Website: lowes
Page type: order-returns
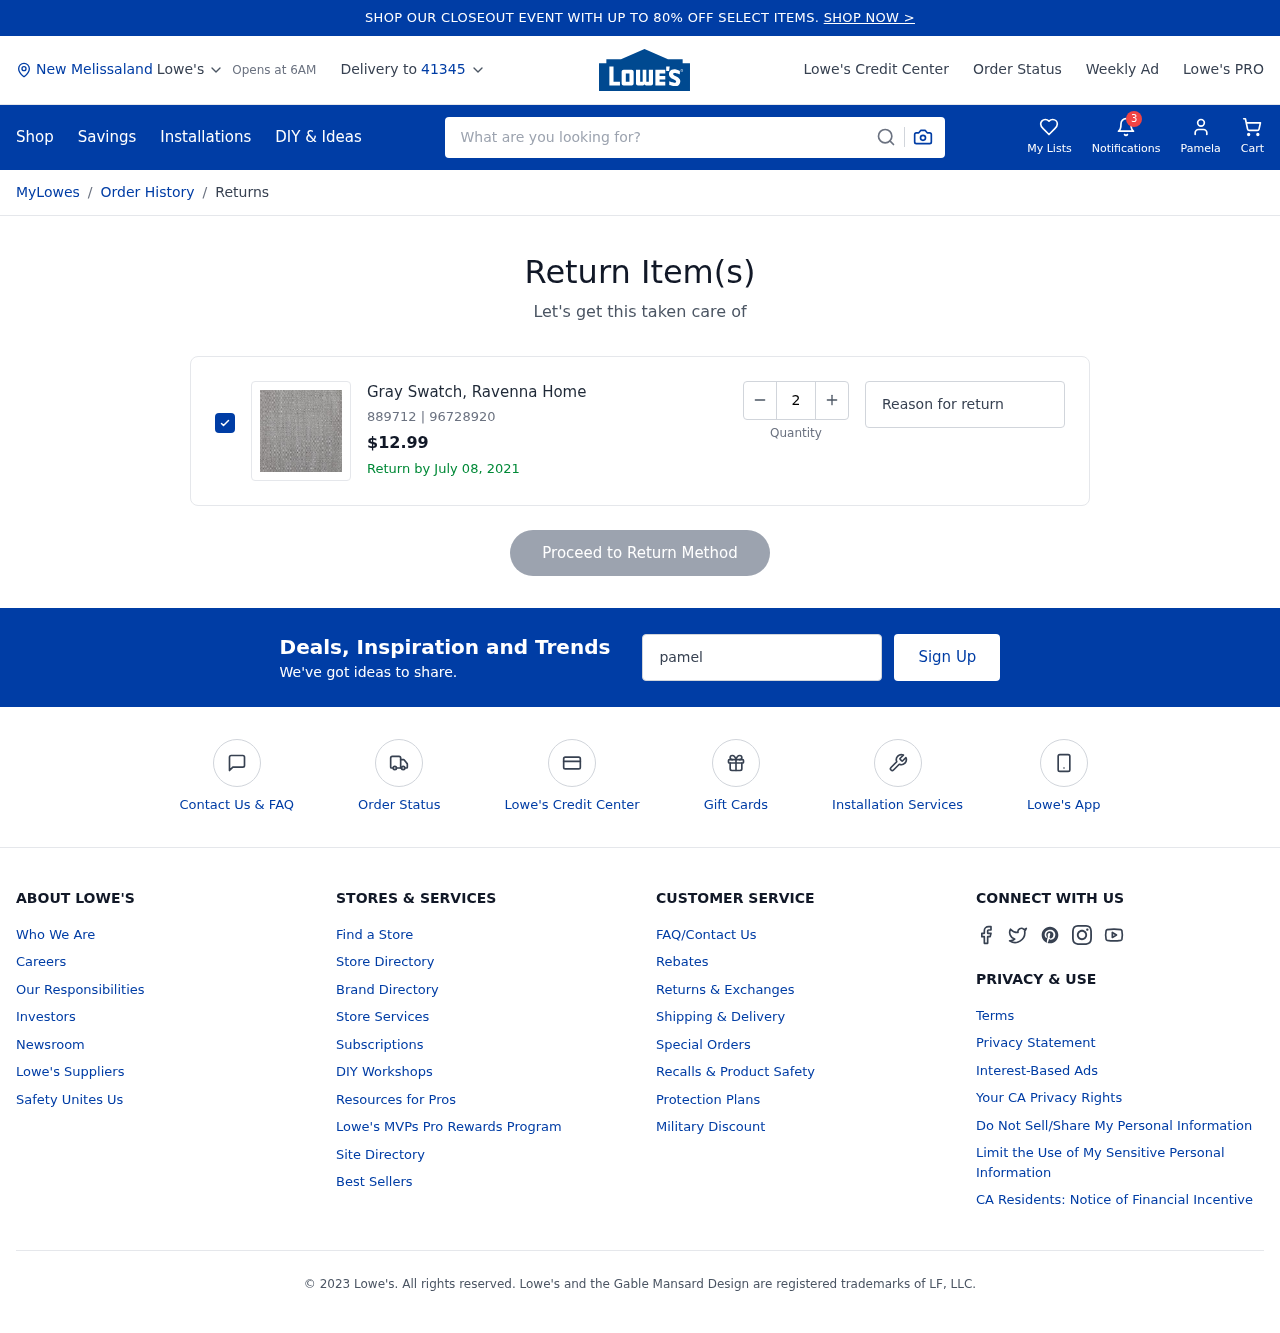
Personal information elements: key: PII_CITY
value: New Melissaland
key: PII_FIRSTNAME
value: Pamela
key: PII_POSTCODE
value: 41345
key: PII_EMAIL
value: pamela.guerra@yahoo.com
Product elements: key: PRODUCT1_NAME
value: Gray Swatch, Ravenna Home
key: PRODUCT1_PRICE
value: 12.99
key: PRODUCT1_ITEM_NUMBER
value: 889712
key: PRODUCT1_MODEL_NUMBER
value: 96728920
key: PRODUCT1_QUANTITY
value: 2
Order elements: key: ORDER_RETURN_BY_DATE
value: July 08, 2021